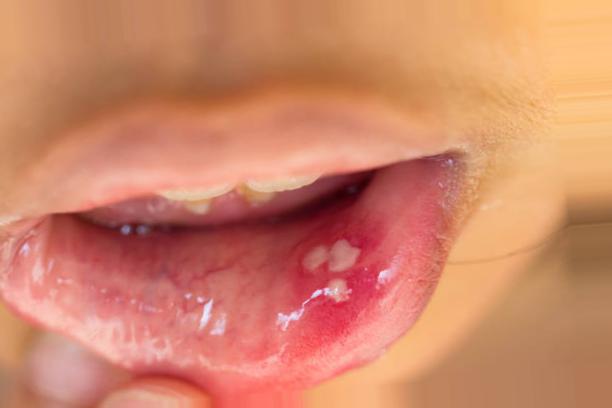
Condition: Mouth Ulcer